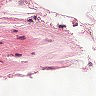
Metastatic tissue present: no